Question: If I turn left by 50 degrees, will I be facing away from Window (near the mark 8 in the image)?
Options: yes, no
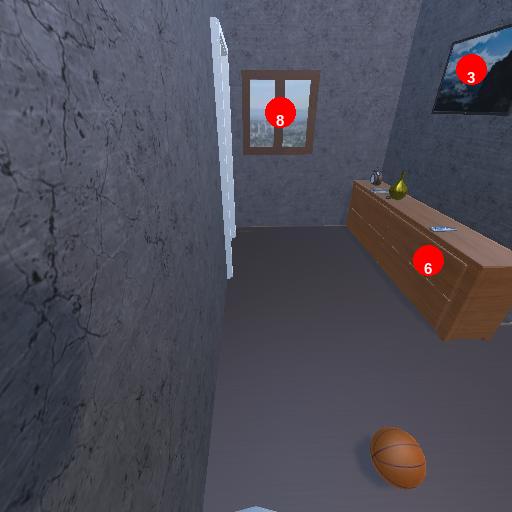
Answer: yes